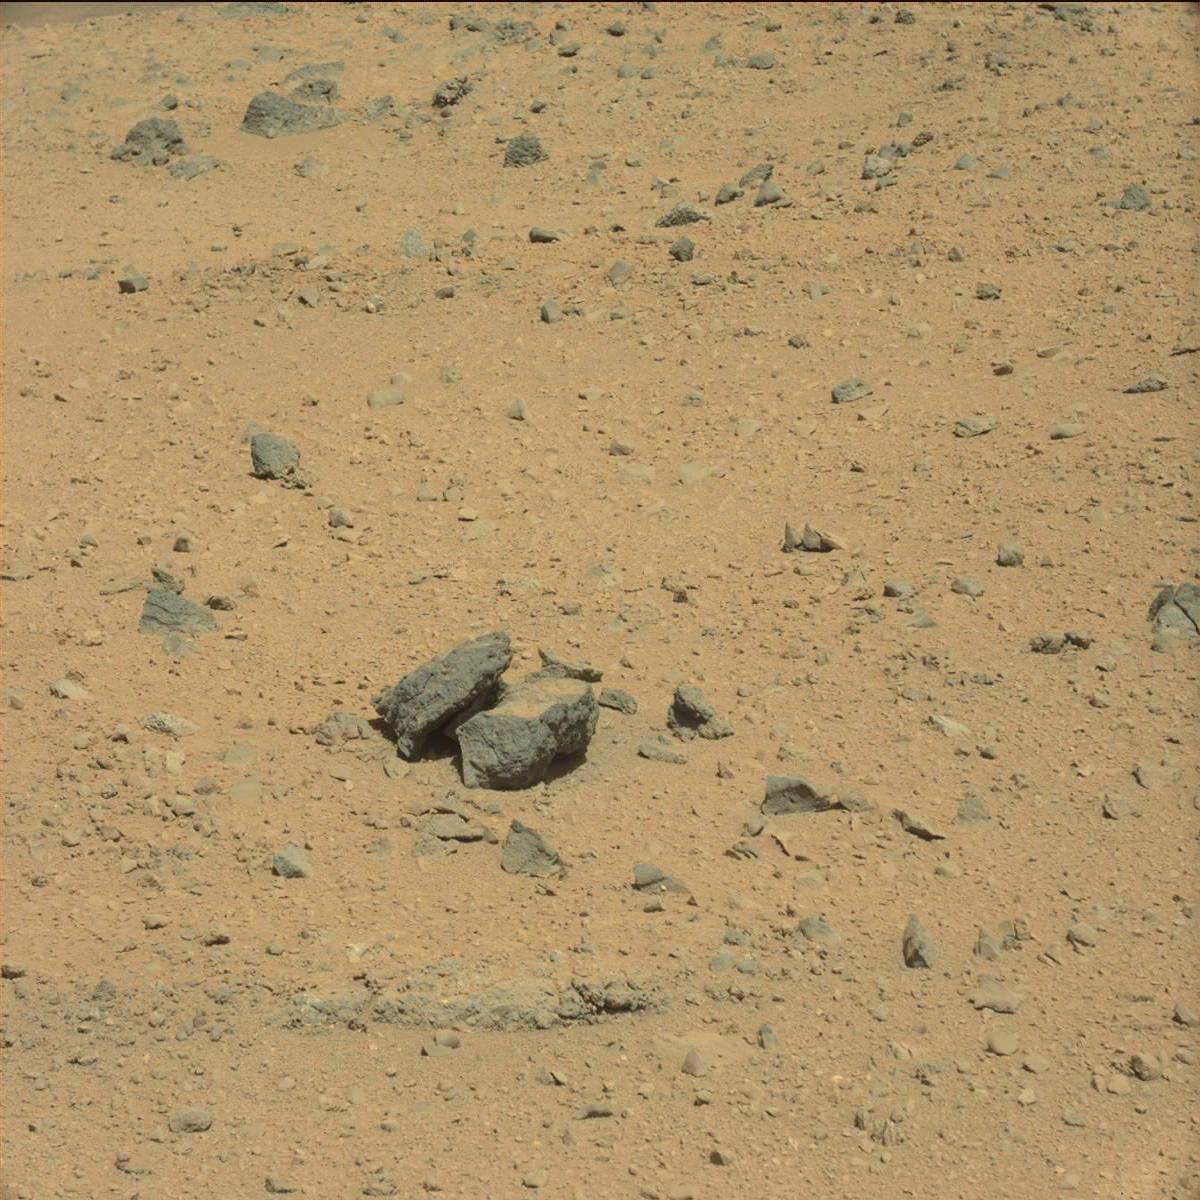
Terrain classes present: Bedrock, Ridge, Rock, Sand / Soil